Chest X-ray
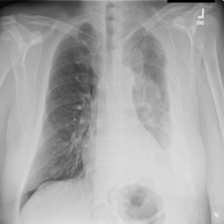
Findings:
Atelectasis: negative
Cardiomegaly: negative
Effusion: negative
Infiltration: negative
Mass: positive
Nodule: negative
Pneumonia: negative
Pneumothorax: negative
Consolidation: negative
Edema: negative
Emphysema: negative
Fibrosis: negative
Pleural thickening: negative
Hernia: negative